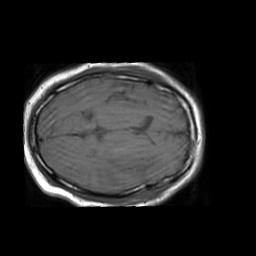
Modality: T1w
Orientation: axial
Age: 54
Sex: male
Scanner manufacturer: philips
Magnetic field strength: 1.5 T
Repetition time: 0.55 s
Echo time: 0.015 s